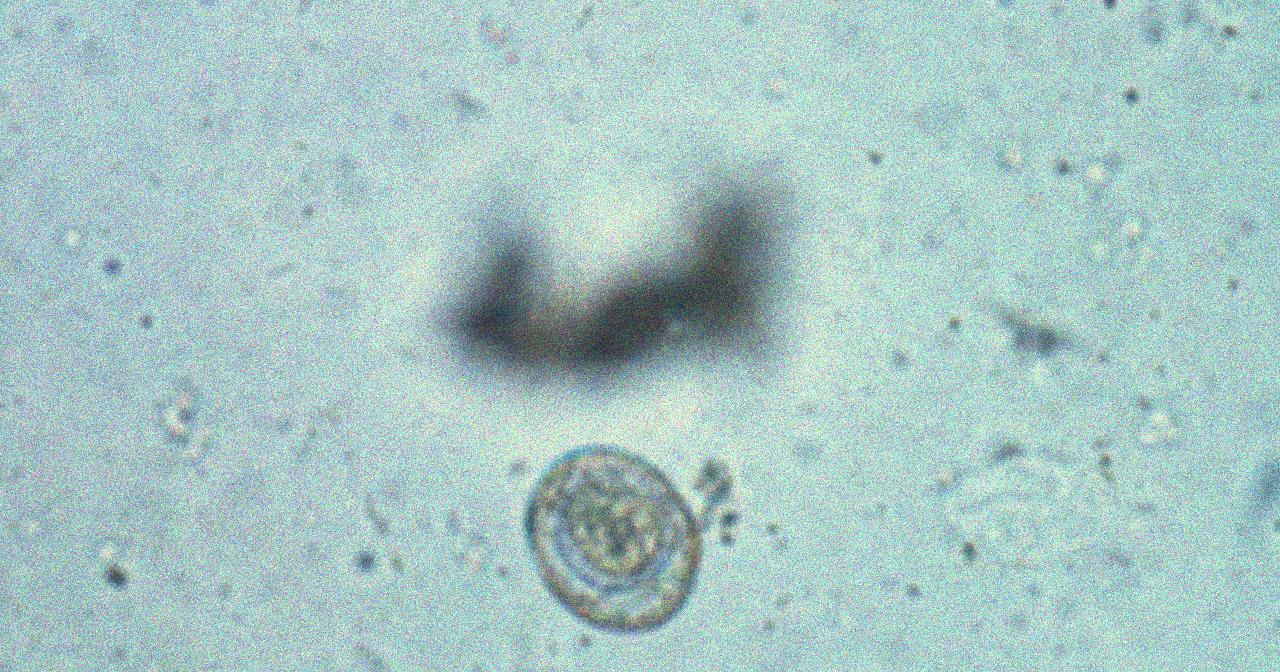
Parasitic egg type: Hymenolepis nana